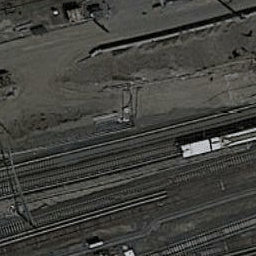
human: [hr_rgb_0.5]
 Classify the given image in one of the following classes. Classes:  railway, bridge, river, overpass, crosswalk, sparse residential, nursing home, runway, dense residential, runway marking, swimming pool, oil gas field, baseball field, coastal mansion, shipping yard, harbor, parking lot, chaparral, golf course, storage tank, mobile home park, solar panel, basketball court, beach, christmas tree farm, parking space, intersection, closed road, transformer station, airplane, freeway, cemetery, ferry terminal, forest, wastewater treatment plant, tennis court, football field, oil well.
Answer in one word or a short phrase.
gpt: railway